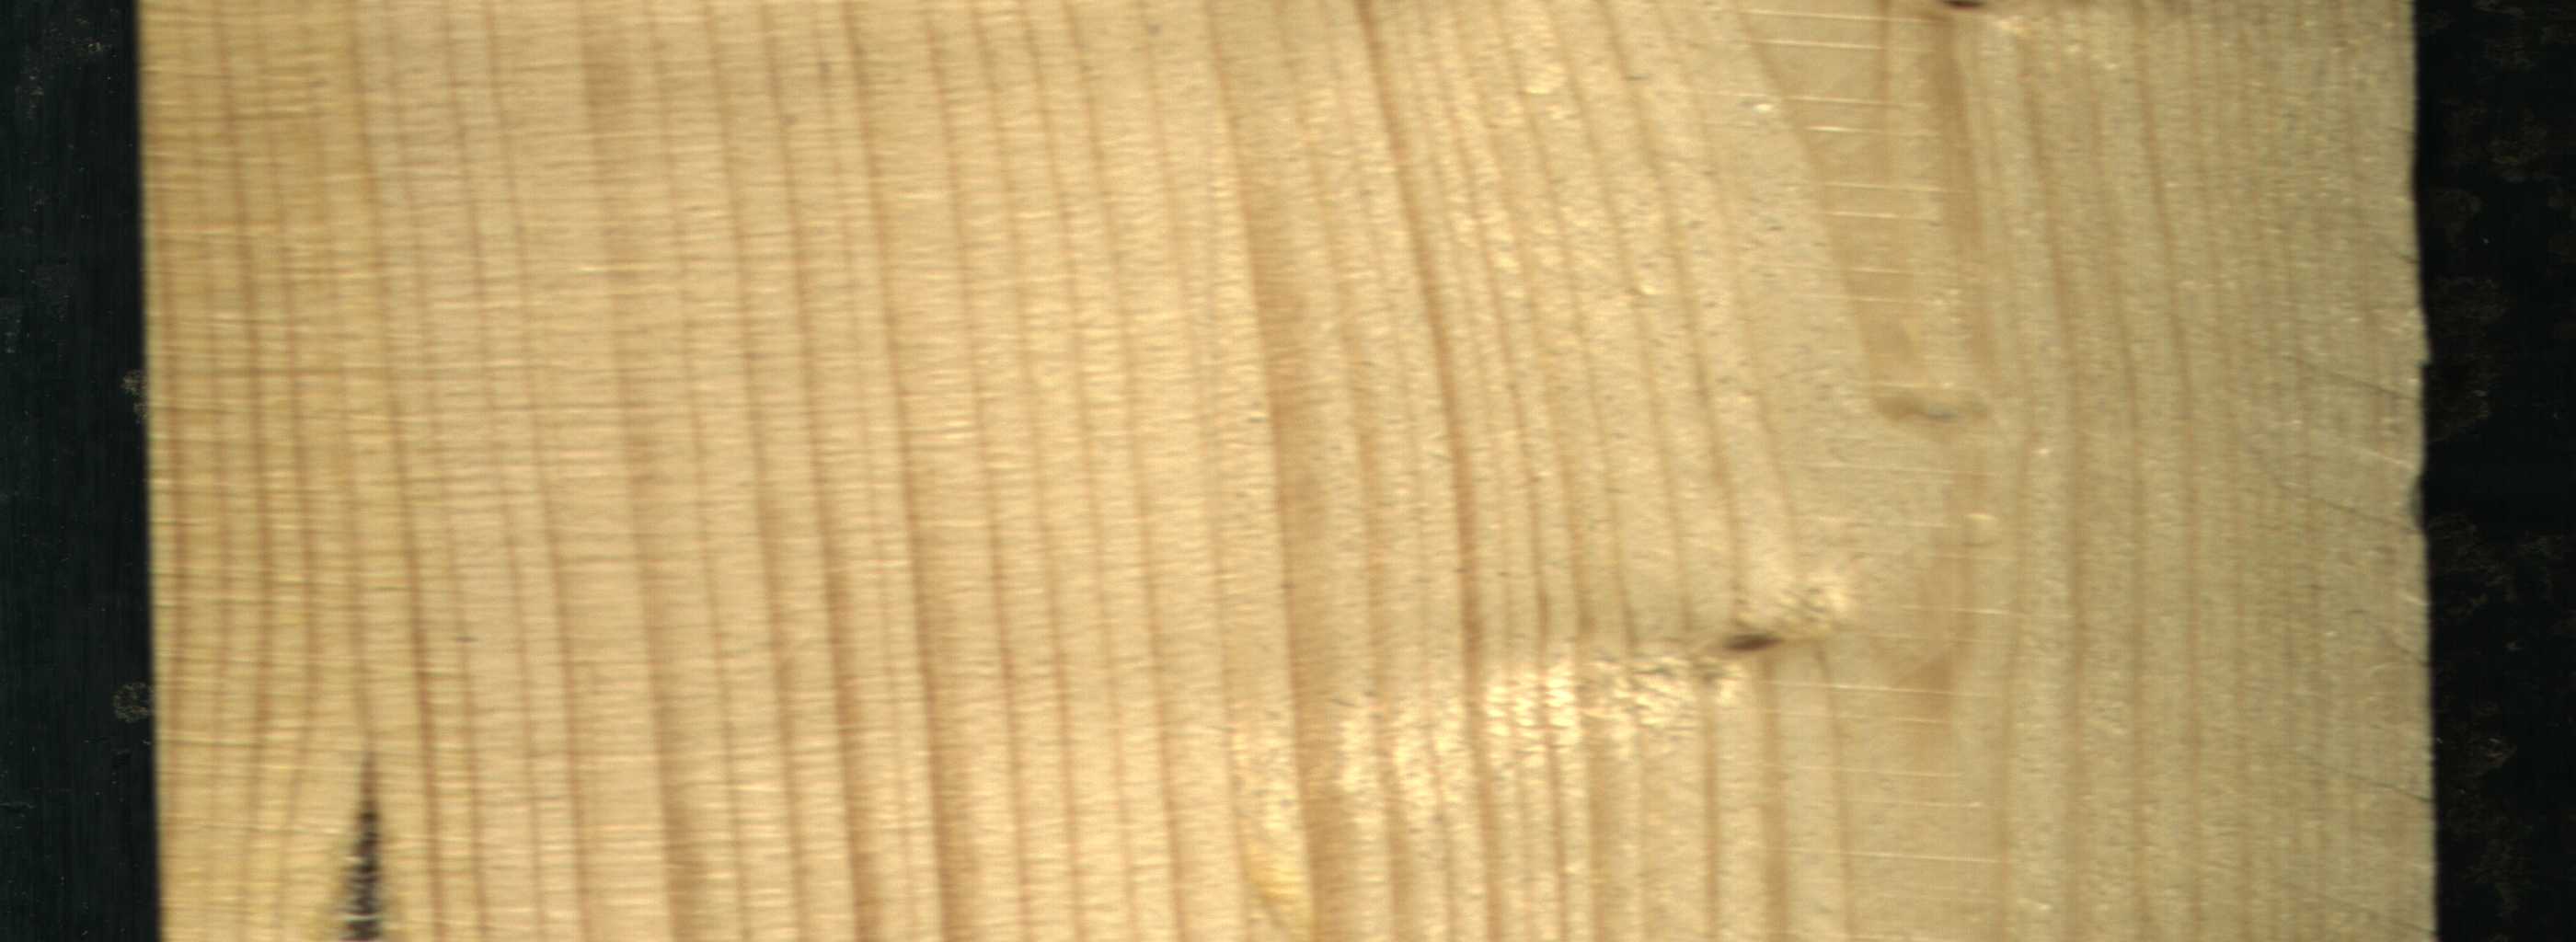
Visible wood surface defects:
resin
Live_Knot